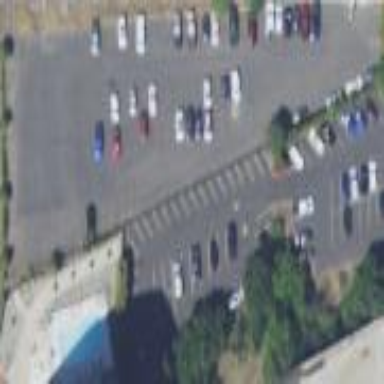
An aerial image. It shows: Parking area with asphalt surface.